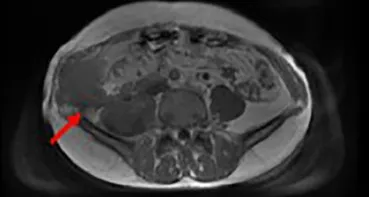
Showcases the occurrence of relapse, accompanied by a proliferation of lung metastatic nodules. (C, D) An assortment of inconstant masses (marked by the red arrows) materialized alongside the right abdominal wall and the formidable psoas major muscle.
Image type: radiology (mri)